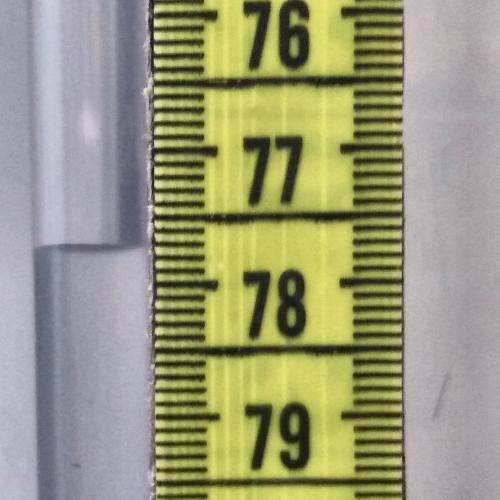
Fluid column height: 77.7 cm